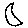
Label: moon